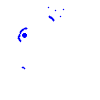
Particle: kaon